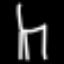
Label: chair